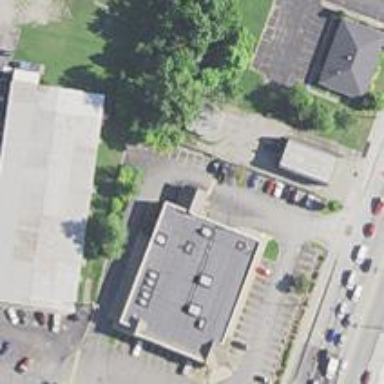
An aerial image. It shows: Building.